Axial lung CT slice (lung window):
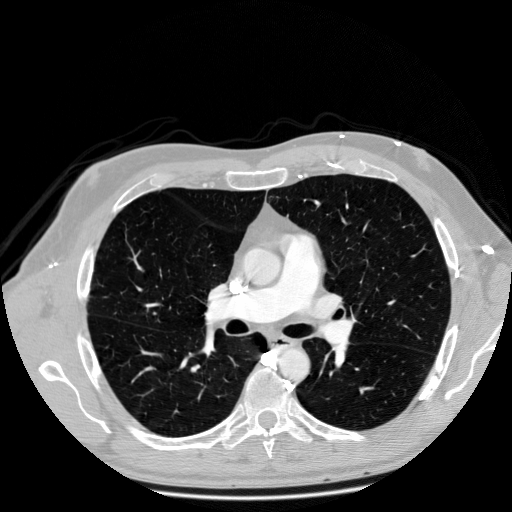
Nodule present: no